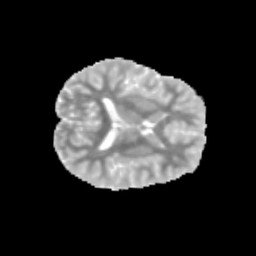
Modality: MD
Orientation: axial
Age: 10
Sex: female
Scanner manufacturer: siemens
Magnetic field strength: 3 T
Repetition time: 3.8 s
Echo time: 0.07 s